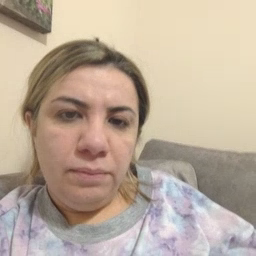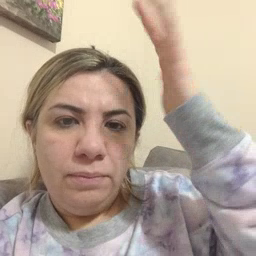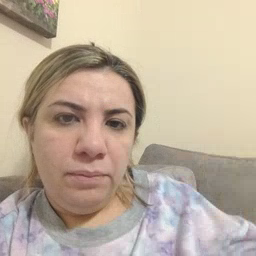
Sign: tree